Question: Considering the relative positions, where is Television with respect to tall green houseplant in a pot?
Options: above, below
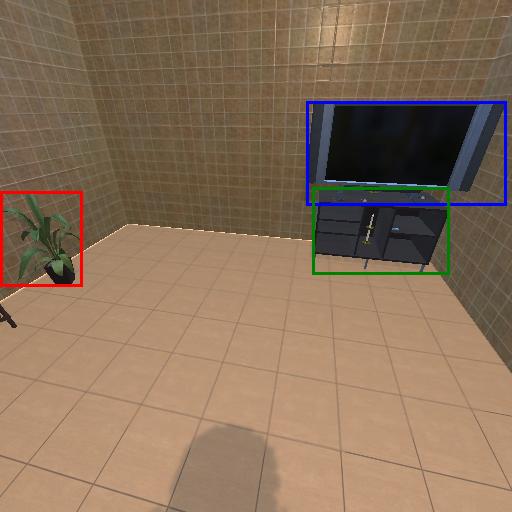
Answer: above